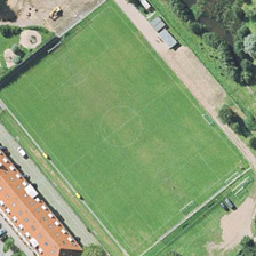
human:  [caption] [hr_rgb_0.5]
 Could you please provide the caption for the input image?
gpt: The grass on the grass is light green and the surrounding trees are dark green.

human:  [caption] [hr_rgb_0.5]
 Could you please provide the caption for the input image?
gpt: The grass is green and the trees around it are green

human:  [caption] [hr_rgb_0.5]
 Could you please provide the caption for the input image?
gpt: The grass on the grass is light green, and the trees around it are dark green.

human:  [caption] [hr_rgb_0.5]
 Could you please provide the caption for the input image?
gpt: The grass on the grass is bright green and the surrounding trees are dark green.

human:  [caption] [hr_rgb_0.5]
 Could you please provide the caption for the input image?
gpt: there are some trees around a football field .